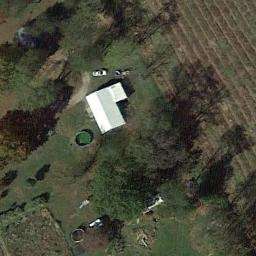
Label: residential